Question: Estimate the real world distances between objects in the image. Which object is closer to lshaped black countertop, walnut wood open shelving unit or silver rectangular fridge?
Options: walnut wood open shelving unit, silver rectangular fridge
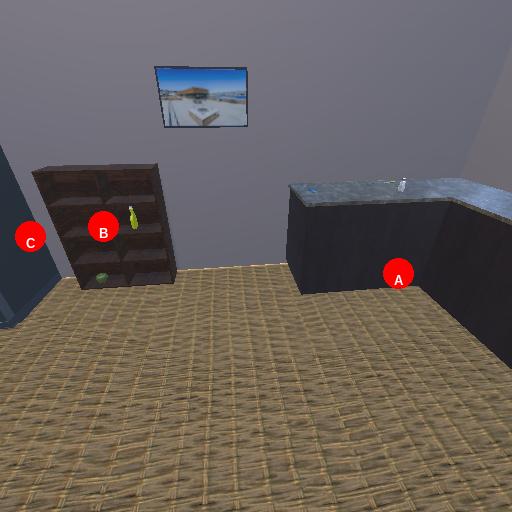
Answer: walnut wood open shelving unit